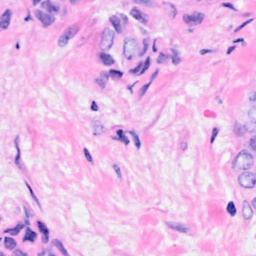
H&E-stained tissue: Breast